Question: I'm creating a website and I have a favicon that I want to use for it. It is in the same folder as my index.html file. I was wondering how to actually use the favicon for my website. I did set it up so that it is 16 by 16 pixels and has a .ico extension. By the way I am hosting my website locally for testing purposes using MAMP.
Here is a picture of my folder with the favicon in it:

I was wondering what I have to do with it to make it work.
Here is my index.html file:
'''
<html>
<head>
<meta charset="UTF-8">
<title>LFX Music</title>
</head>
<body>
</body>
</html>
'''
Do I need to put the favicon code inside every file that has an html head tag? If so do I put the same code inside every file even if they are in different folders? Say I wanted to put it in the about.html file that is in the child folder, "about", then what would the code be?
Also while I'm at it, even though it doesn't really matter, what is good folder naming etiquette? For instance I have the "_images" folder and inside that I have a folder called "favicons". Should I call the folder "favicons", "_favicons", or "__favicons" to keep up with the way I'm currently structuring my assets folders?
Thank you so much!
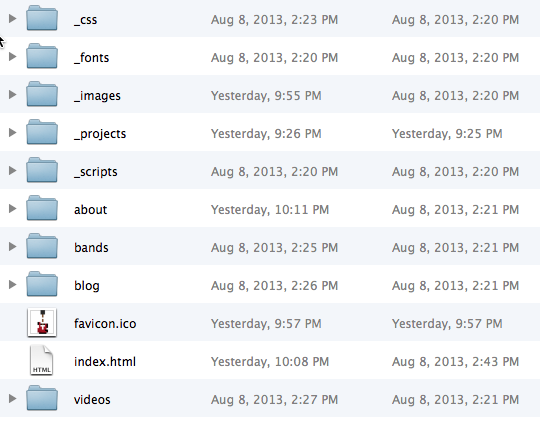
Answer: '''
<html>
<head>
<meta charset="UTF-8">
<title>LFX Music</title>
<link rel="shortcut icon" href="favicon.ico">
</head>
<body>
</body>
</html>
'''
and about folders, name them however you like.
I have setup e.g.
'''
images
css
js
...
'''